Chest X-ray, PA view. Patient: 20 years old, sex M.
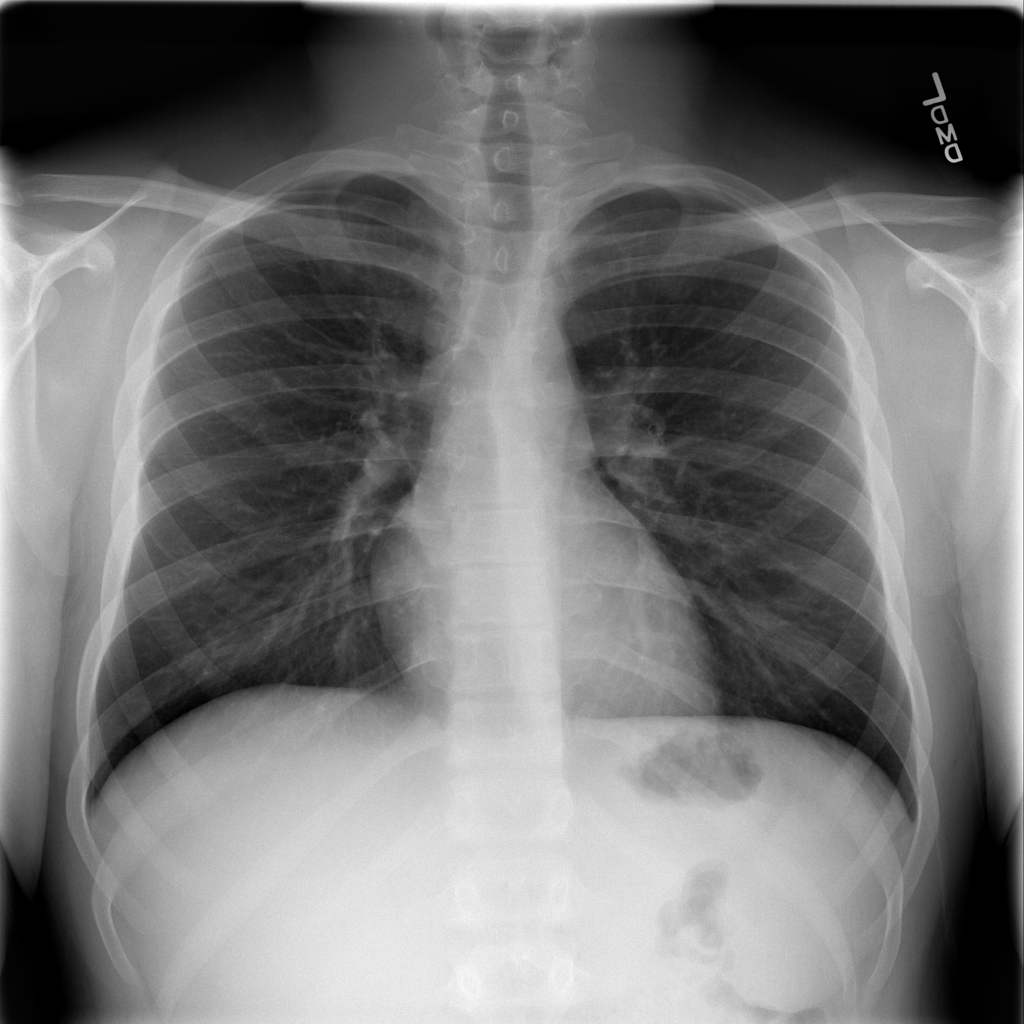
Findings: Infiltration